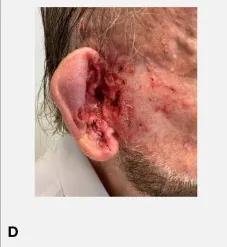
Case 1. Infiltrative BCC extended to the right external auditory meatus at C18 of cemiplimab, and ,C1 of sonidegib.
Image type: medical_photograph (skin_photograph)